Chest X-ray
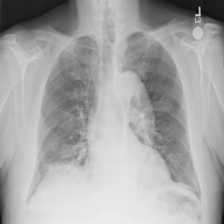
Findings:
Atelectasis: negative
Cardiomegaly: negative
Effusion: negative
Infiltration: negative
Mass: negative
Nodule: negative
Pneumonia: negative
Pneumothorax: negative
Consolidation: negative
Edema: negative
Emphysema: negative
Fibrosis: negative
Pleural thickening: negative
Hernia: negative